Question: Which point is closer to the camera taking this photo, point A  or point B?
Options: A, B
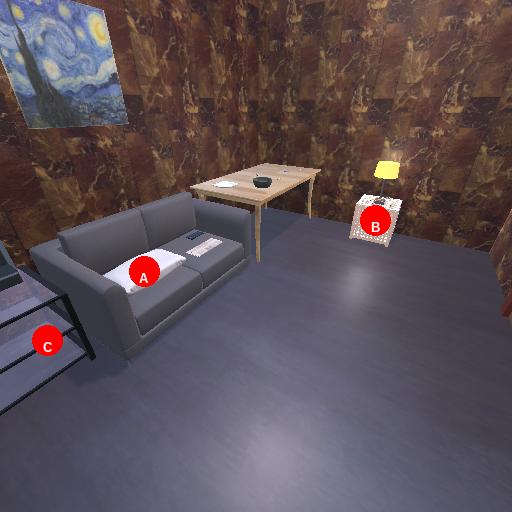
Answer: A